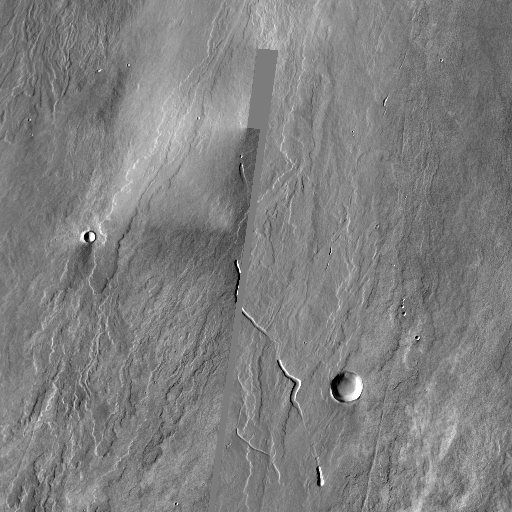
Crater classes present: Background, Other